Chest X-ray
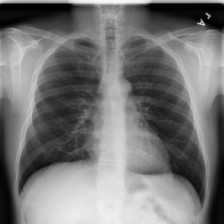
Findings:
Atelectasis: negative
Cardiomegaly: negative
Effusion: negative
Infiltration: negative
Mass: negative
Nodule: negative
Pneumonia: negative
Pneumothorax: negative
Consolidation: negative
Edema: negative
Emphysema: negative
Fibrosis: negative
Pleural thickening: negative
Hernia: negative